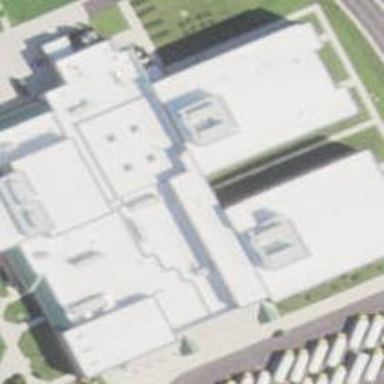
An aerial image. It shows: School building.